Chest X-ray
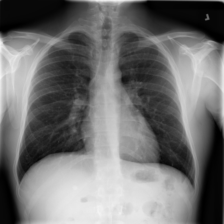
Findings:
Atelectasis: negative
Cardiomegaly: negative
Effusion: negative
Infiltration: negative
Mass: negative
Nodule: negative
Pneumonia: negative
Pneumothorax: negative
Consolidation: negative
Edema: negative
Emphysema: negative
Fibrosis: negative
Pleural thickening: negative
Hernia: negative